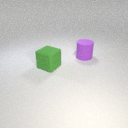
large purple rubber cylinder behind large green rubber cube